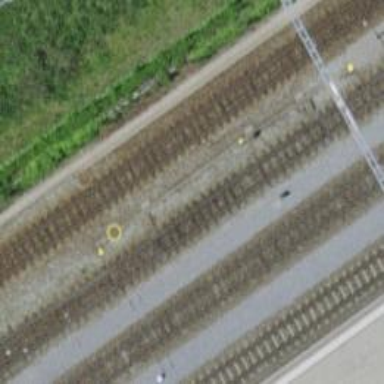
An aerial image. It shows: Railway switch.